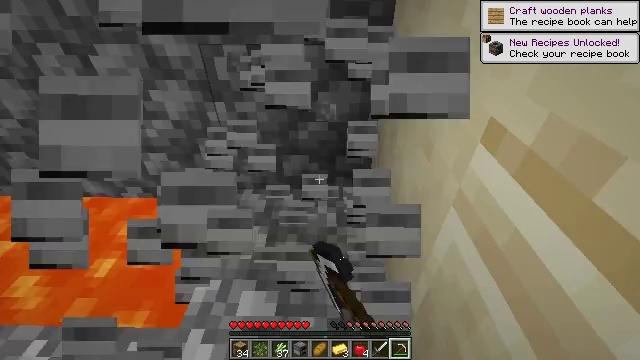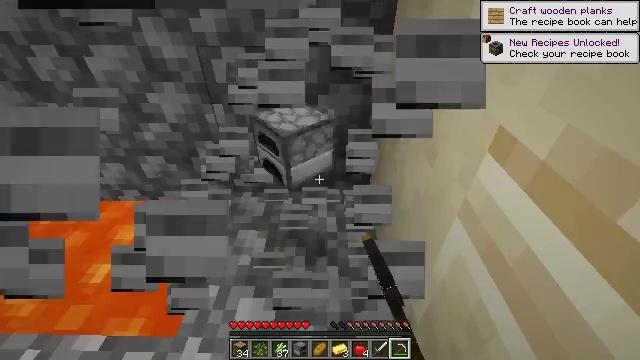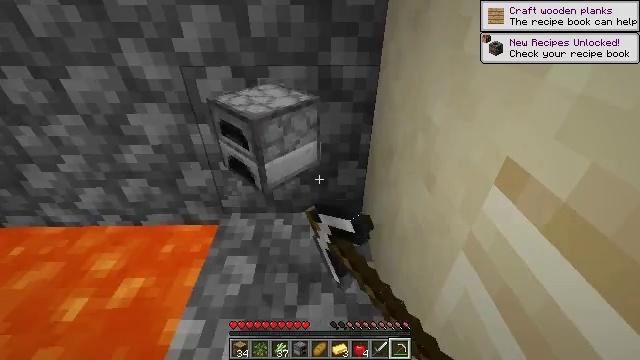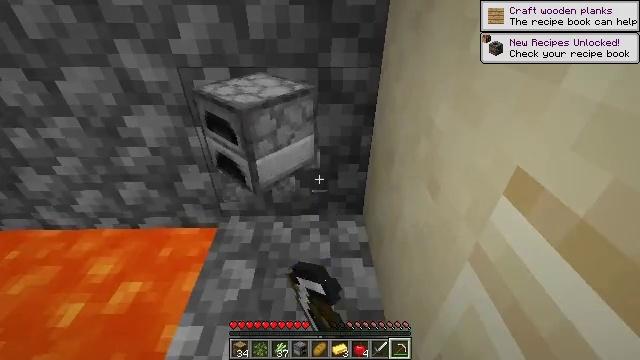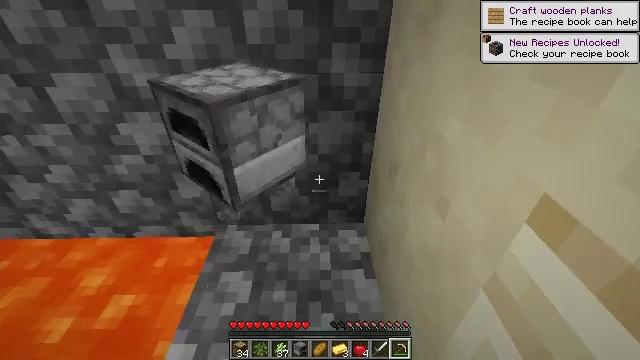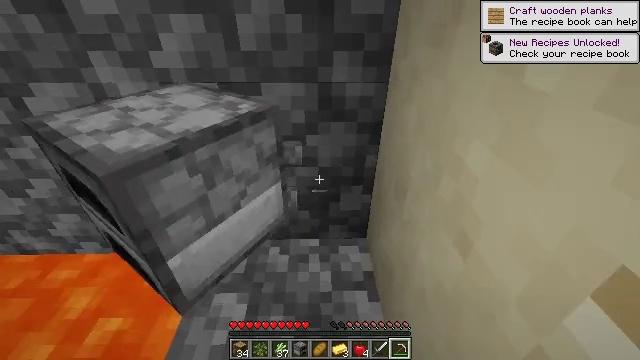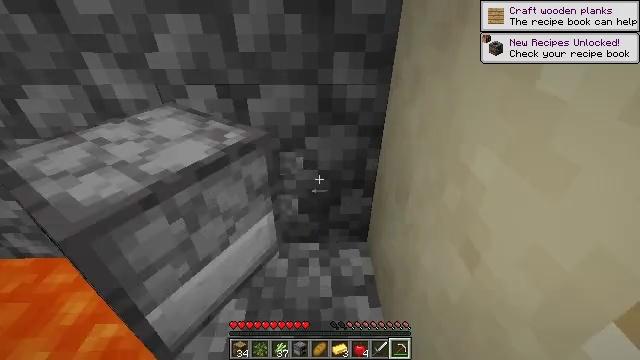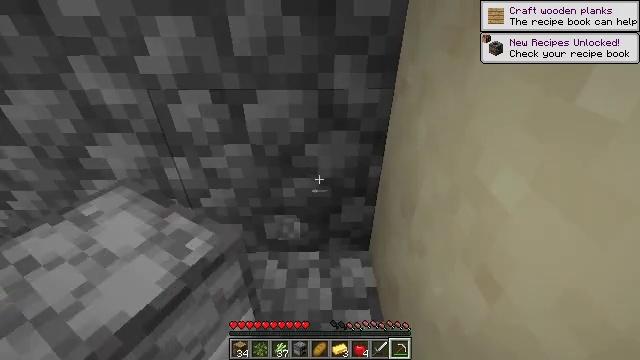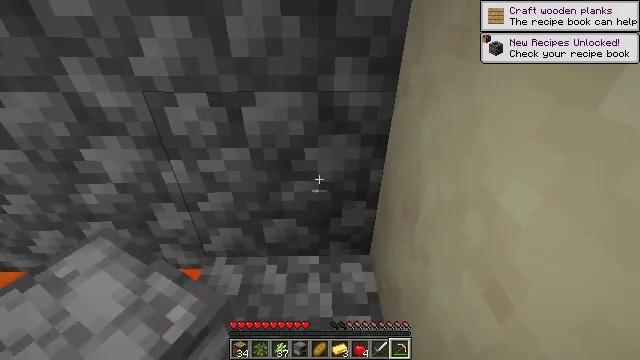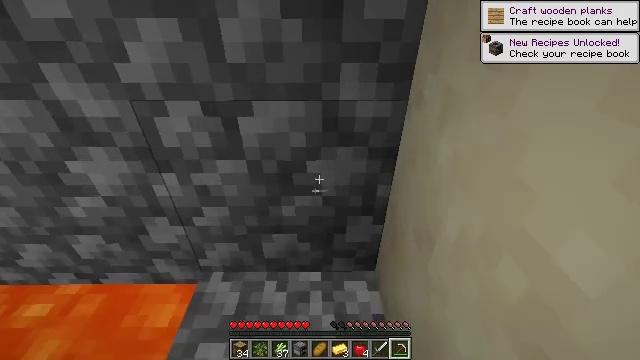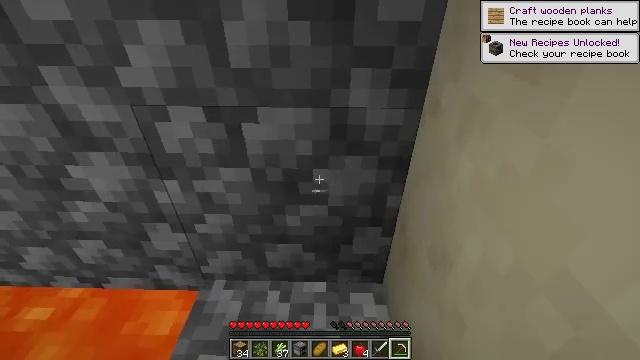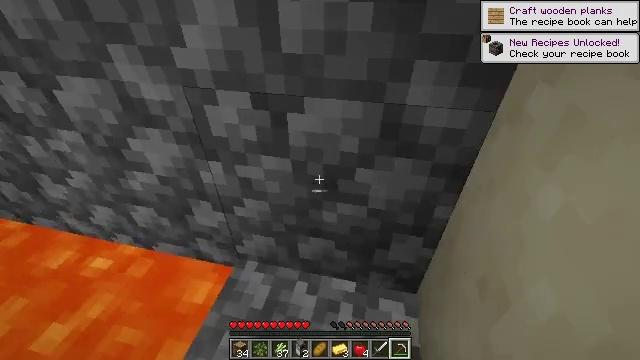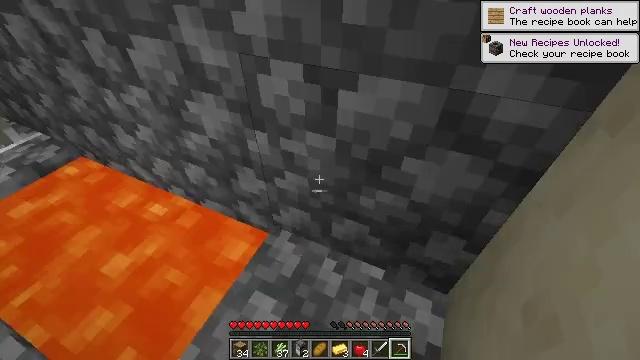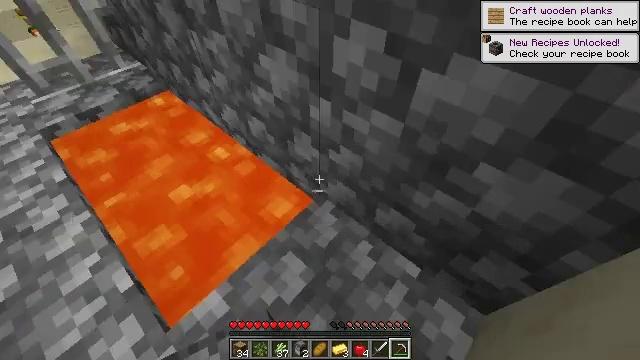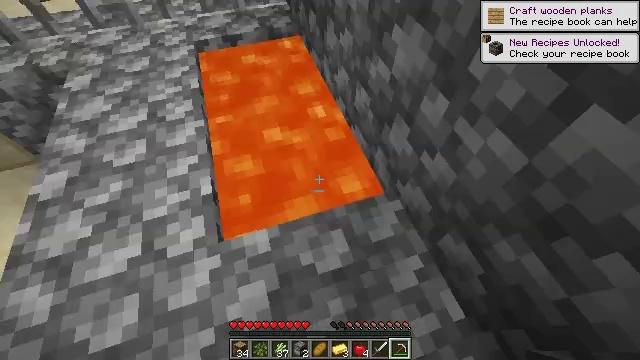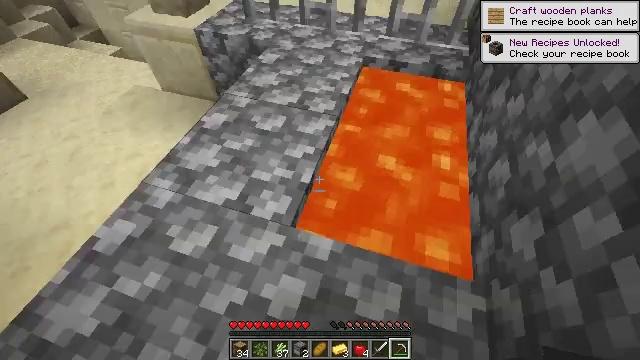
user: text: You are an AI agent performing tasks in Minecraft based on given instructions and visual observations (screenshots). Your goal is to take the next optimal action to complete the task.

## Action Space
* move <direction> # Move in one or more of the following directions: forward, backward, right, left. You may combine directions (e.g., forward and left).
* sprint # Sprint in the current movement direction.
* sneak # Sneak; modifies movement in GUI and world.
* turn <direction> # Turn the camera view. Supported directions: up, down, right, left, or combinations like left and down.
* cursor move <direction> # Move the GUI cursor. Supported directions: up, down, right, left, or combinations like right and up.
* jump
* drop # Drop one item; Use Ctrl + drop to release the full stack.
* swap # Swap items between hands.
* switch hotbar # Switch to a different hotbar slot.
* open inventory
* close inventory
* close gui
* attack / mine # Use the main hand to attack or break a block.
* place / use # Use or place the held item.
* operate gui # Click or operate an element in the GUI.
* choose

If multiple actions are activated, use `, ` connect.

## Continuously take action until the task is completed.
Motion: motion action
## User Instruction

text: Gather the green bed.
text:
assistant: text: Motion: move forward, sneak, attack / mine
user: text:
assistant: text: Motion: move forward, sneak, turn right and up, attack / mine
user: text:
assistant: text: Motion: move forward, sneak
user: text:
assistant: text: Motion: move forward, sneak
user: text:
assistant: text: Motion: move forward, sneak
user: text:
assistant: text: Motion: move forward, sneak
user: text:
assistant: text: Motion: move forward, sneak
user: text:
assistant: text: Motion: move forward, sneak
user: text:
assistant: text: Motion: move forward, sneak
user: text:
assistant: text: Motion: move forward, sneak, turn left
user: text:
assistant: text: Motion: move forward, sneak, turn left and down
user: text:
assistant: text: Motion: move forward, sneak, turn left and down
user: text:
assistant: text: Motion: move forward, sneak, turn left and down
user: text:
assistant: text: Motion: sneak, turn left and down
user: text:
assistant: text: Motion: sneak, turn left and up
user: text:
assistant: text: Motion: sneak, turn left and up
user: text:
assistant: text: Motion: sneak
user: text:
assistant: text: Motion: sneak
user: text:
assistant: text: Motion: sneak
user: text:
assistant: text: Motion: sneak
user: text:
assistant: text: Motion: sneak
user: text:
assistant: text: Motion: sneak, turn left and up
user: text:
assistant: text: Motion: move forward, sneak, turn left and up
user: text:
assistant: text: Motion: move forward, sneak, turn left and up
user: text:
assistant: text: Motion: move forward
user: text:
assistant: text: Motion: move forward
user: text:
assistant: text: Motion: move forward
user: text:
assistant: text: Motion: move forward
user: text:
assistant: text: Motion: move forward
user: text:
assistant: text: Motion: move forward